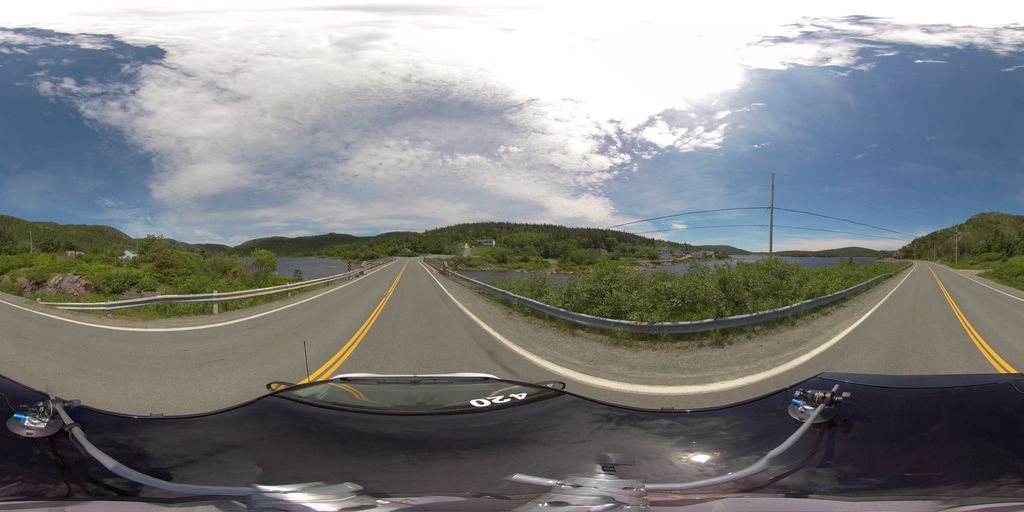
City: st_johns